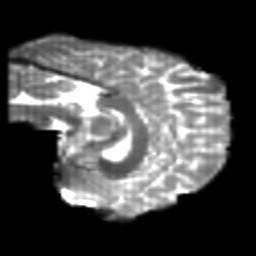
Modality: T2w
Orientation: sagittal
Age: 23
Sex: female
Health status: healthy
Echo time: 0.074 s